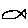
Label: fish